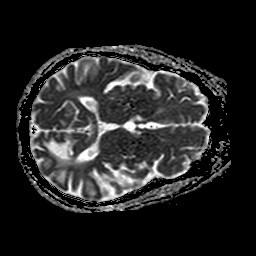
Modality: ADC
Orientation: axial
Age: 64
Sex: male
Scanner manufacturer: philips
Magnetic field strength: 1.5 T
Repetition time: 3.536 s
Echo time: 0.09411 s